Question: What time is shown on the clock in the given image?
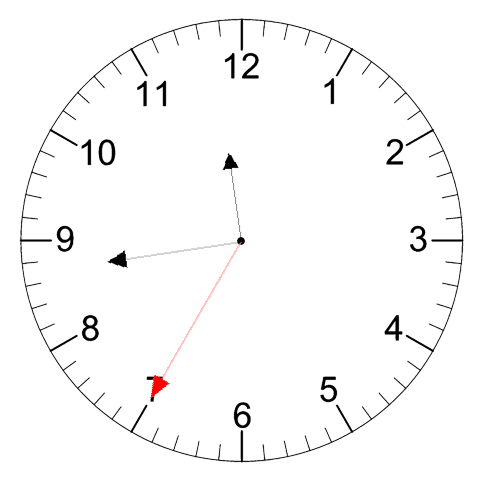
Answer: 11:43:35